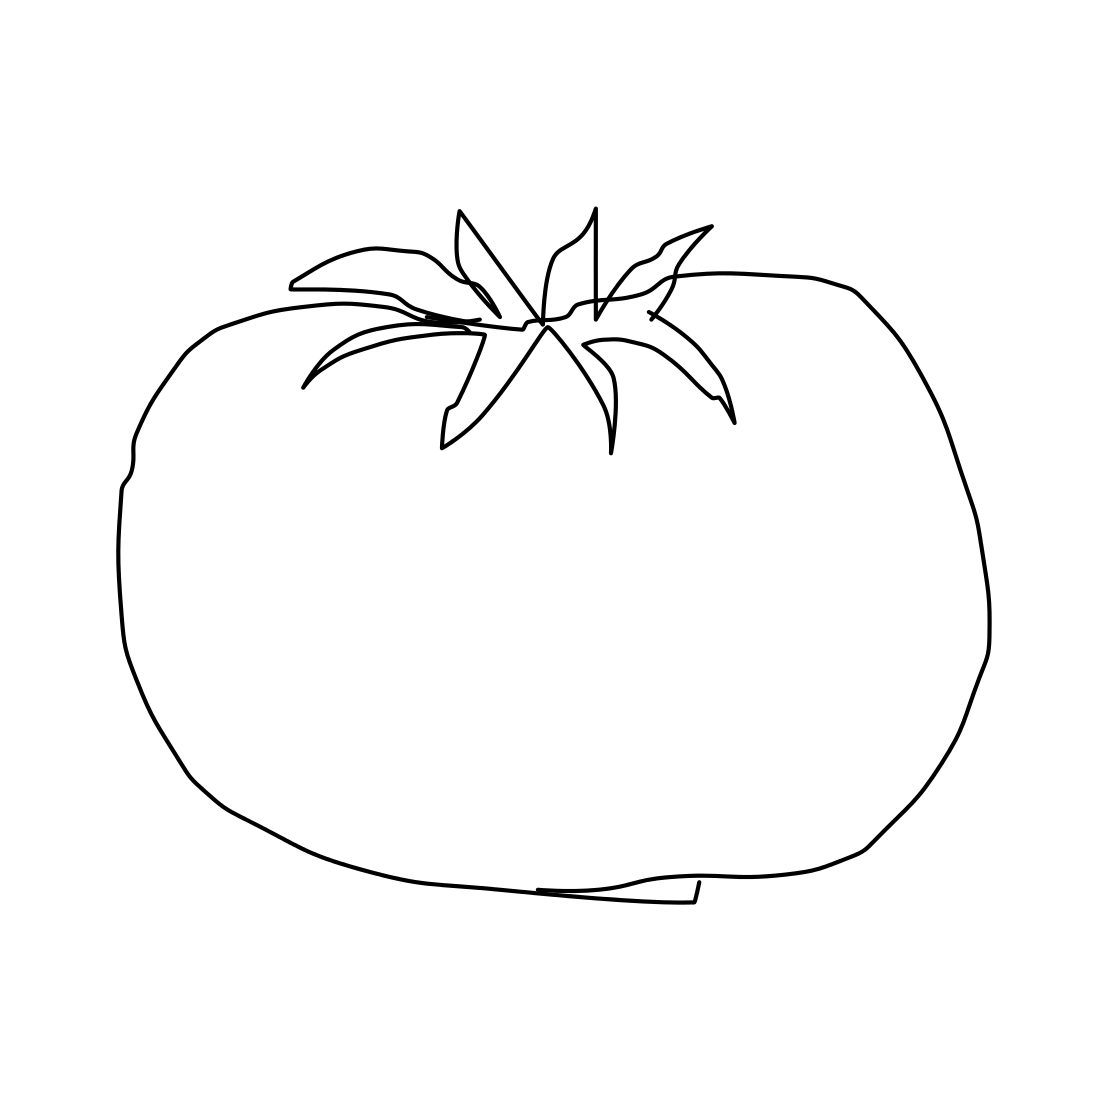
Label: tomato